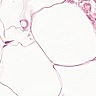
Metastatic tissue present: no